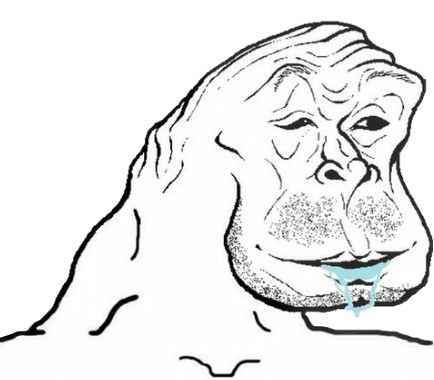
Label: 5_Brainlet